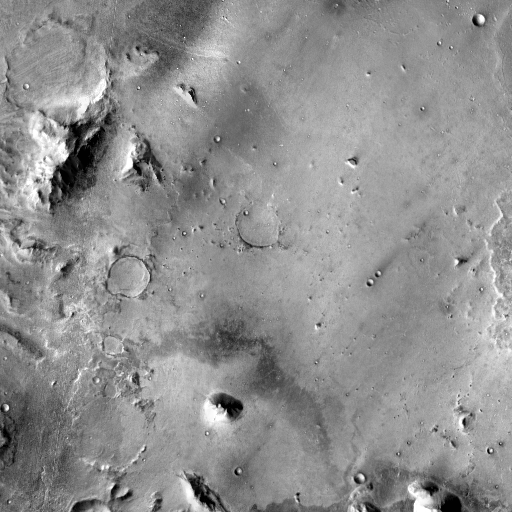
Crater classes present: Background, Other, Buried